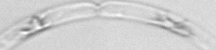
Label: Guinardia_striata